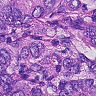
Metastatic tissue present: yes